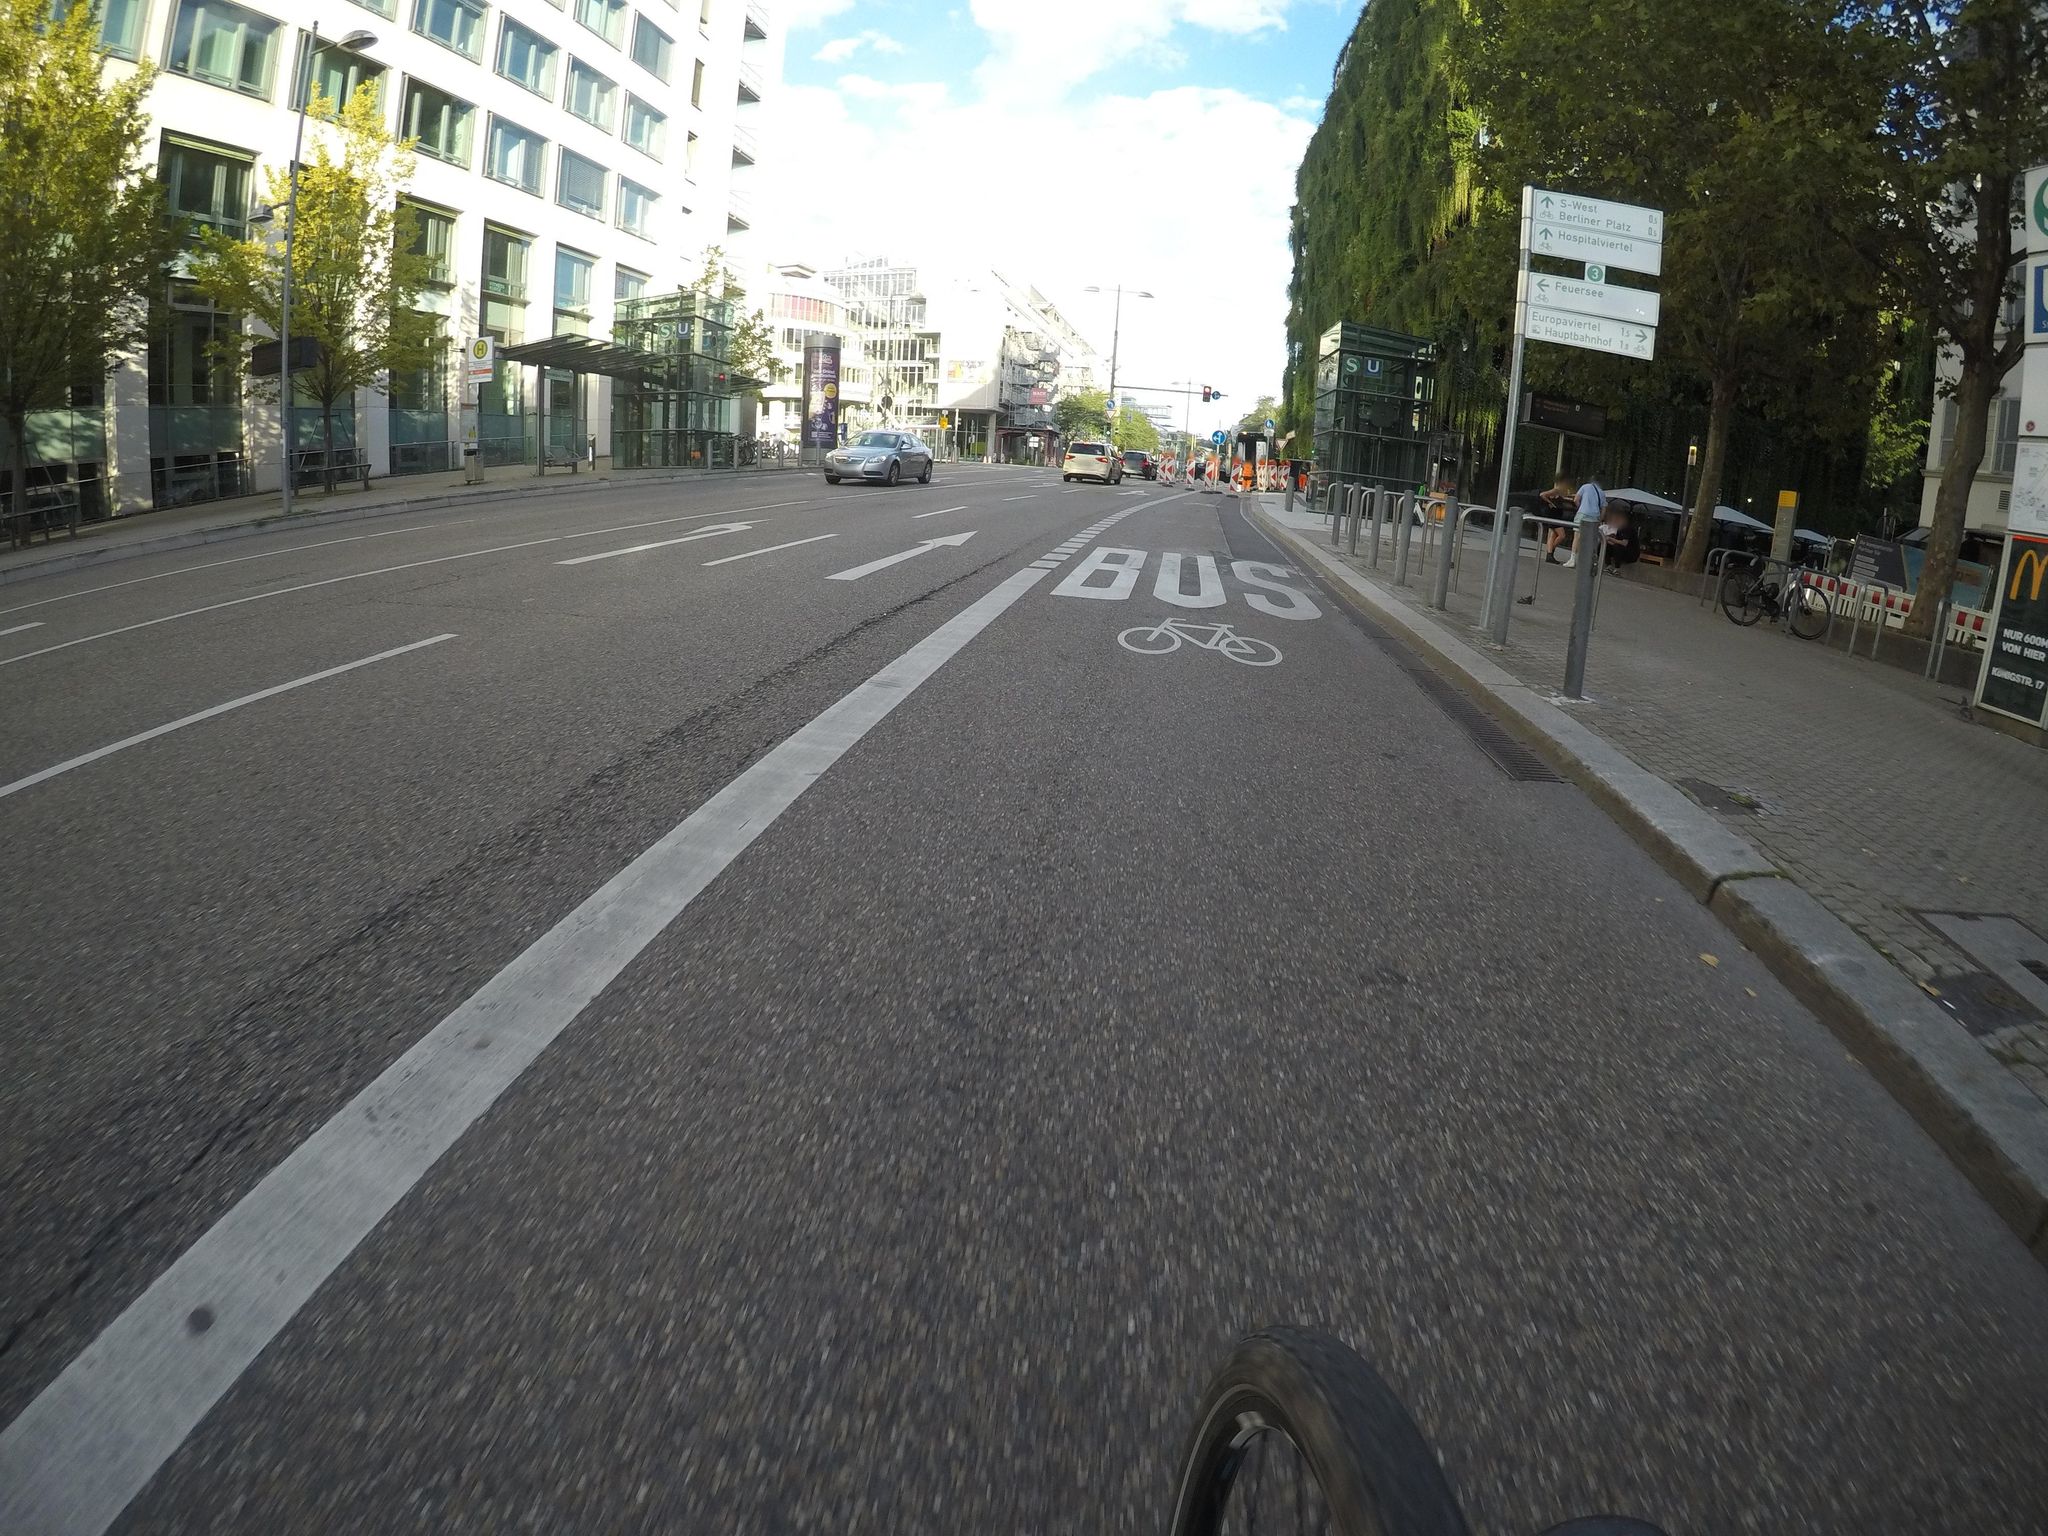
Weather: clear
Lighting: day
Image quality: good
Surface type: cycling surface
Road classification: path, pedestrian
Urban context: urban centre
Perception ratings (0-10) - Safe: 7.45, Lively: 8.62, Beautiful: 8.97, Boring: 2.21, Depressing: 1.78, Wealthy: 6.3